Interaction volume radius: 10 \u00c5
Interaction volume height: 35 \u00c5
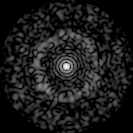
Disorder parameter: 0.8334